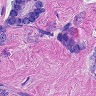
Metastatic tissue present: yes